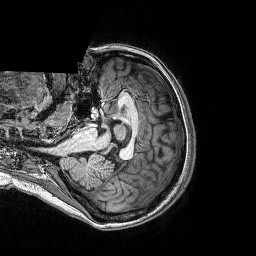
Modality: T1w
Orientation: axial